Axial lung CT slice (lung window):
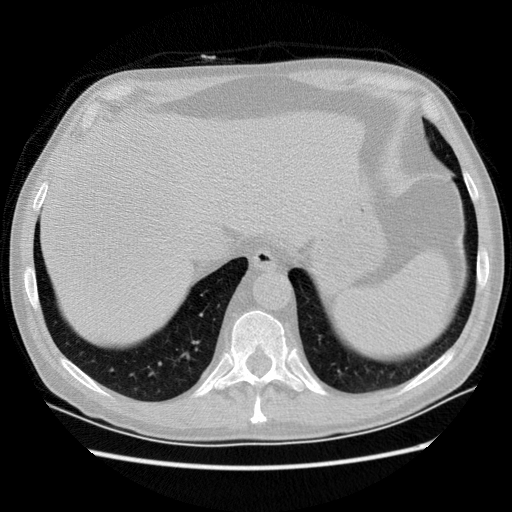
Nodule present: no